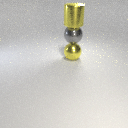
large yellow metal sphere below large gray metal sphere